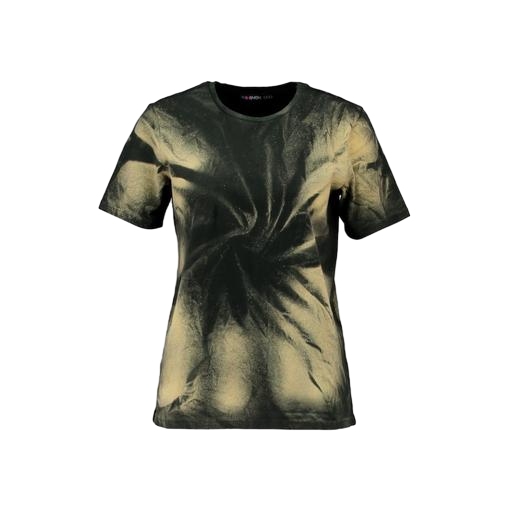
beige tie-dye print tee, multicolor effect t-shirt, tie-dyed jersey tee, white background